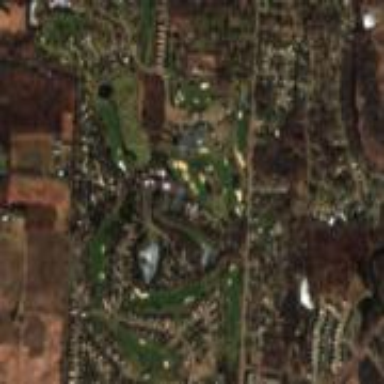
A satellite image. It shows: Golf course surrounded by greenery.